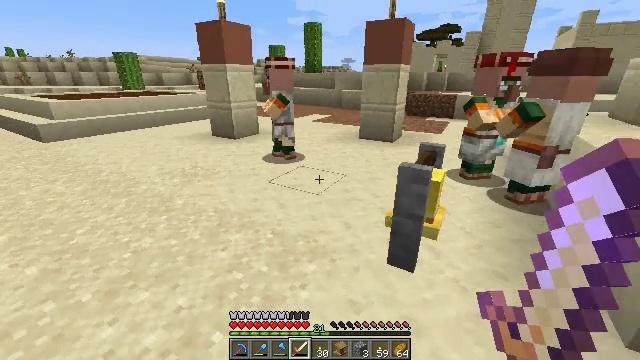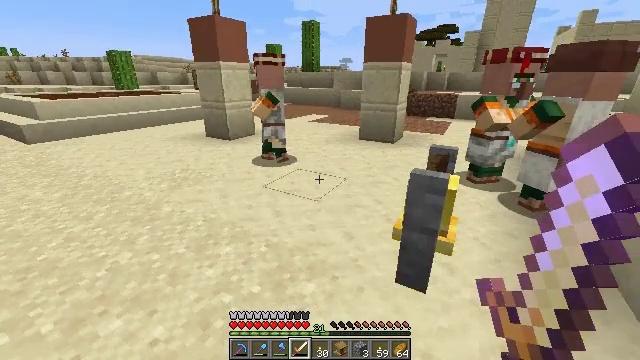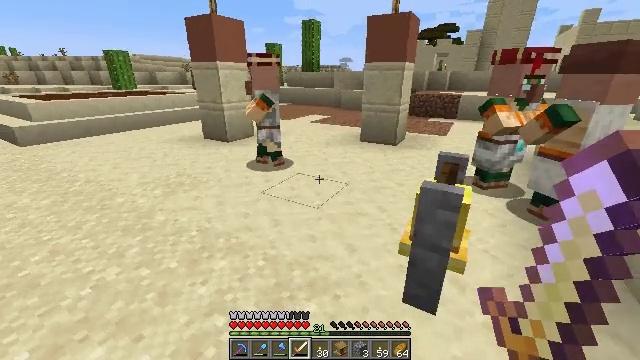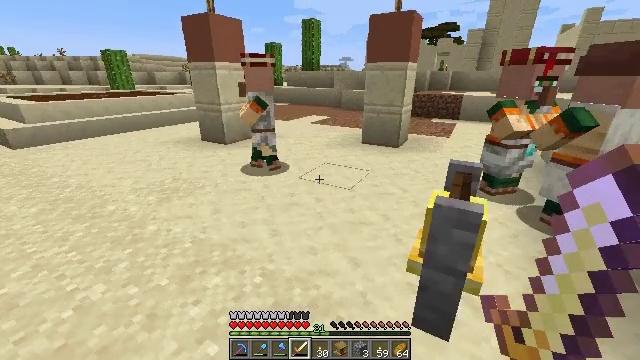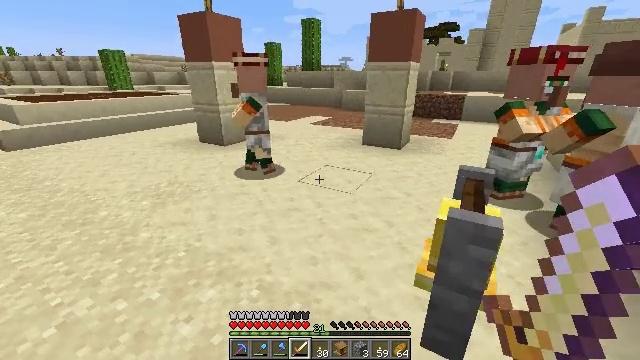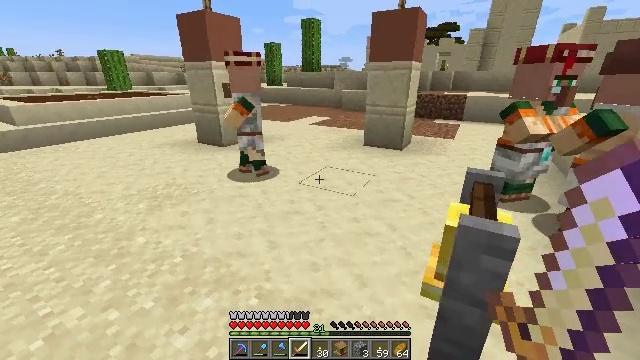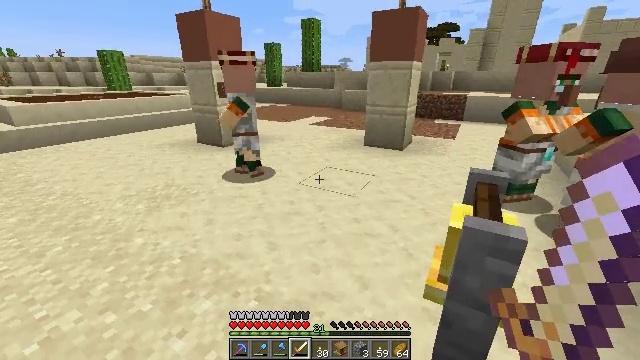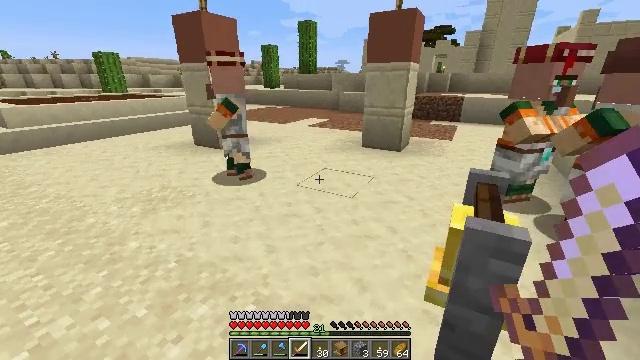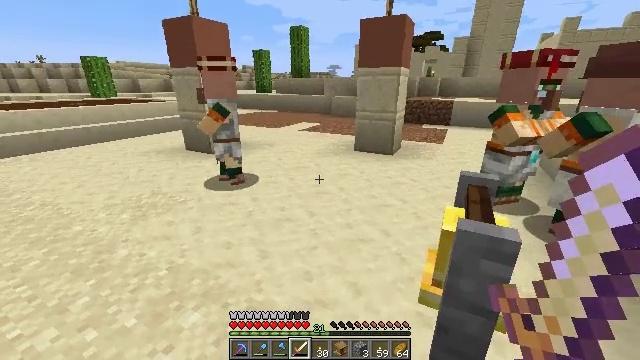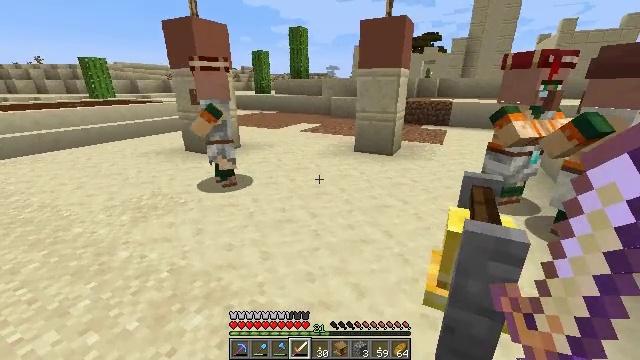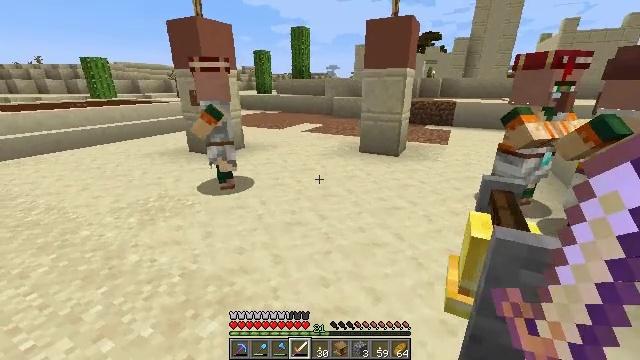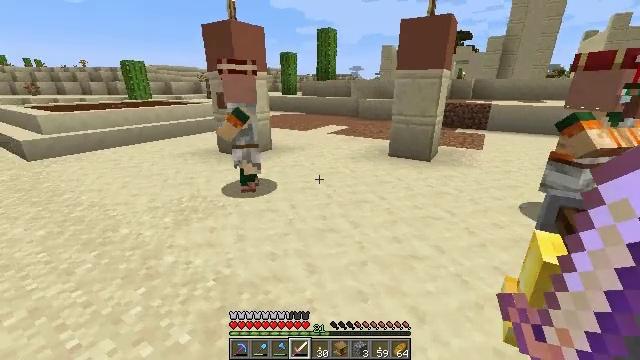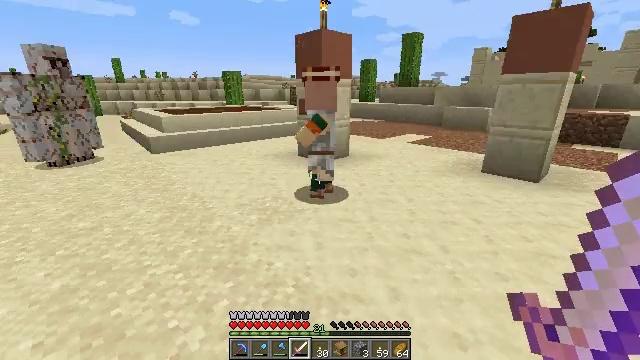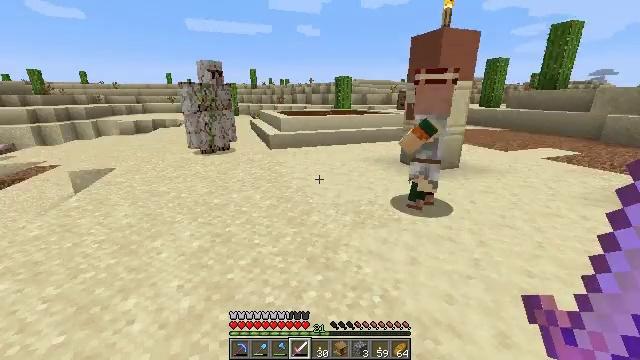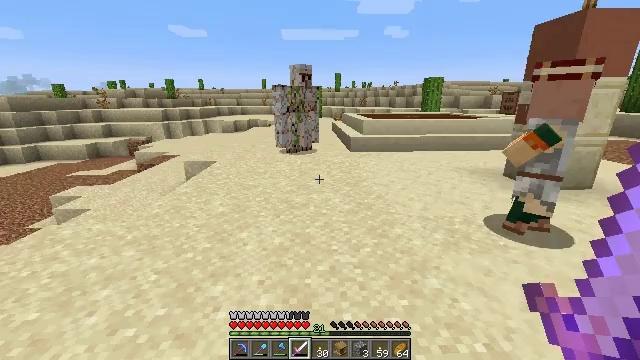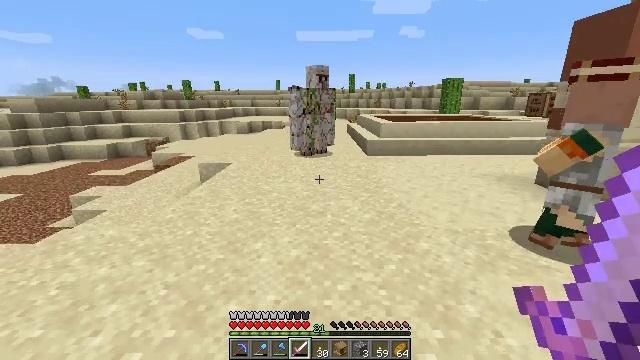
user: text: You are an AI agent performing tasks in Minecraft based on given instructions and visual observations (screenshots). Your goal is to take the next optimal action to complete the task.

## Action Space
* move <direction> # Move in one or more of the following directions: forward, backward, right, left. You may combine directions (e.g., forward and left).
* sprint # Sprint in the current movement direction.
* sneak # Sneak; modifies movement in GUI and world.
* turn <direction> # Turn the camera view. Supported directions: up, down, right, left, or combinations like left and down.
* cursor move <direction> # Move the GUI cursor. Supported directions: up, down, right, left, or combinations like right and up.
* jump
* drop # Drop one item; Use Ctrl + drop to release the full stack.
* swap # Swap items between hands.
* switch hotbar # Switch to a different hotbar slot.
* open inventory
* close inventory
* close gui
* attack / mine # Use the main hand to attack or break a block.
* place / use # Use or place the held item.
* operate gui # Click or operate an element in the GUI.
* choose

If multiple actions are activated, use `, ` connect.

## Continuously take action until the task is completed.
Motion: motion action
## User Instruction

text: Reclaim the acacia fence from a structure.
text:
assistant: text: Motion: move forward
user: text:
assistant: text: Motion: move forward
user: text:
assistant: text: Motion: move forward
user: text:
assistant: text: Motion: no_op
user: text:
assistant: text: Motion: no_op
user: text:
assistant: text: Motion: no_op
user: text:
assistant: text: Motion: no_op
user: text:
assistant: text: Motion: turn right
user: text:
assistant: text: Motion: move left
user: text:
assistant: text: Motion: move forward and move left
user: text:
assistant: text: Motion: move forward and move left, turn left
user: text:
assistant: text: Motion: move forward and move left, turn left and up
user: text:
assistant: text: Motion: move forward and move left, turn left
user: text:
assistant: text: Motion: move forward and move left, turn left
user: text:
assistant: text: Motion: move forward, turn left
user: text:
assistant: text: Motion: move forward
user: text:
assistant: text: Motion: move forward
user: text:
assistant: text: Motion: move forward
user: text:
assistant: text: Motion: no_op
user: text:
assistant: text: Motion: no_op
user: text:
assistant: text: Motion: no_op
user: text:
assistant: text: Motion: move forward
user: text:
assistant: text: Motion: move forward
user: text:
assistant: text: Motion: move forward
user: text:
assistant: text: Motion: move forward
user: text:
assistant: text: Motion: move forward
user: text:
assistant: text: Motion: move forward, turn left
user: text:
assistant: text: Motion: move forward, turn left and down
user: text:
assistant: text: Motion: move forward, turn left and down
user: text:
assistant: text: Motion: move forward, turn left and down